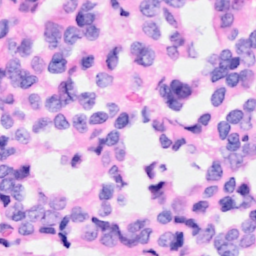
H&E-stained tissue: Breast